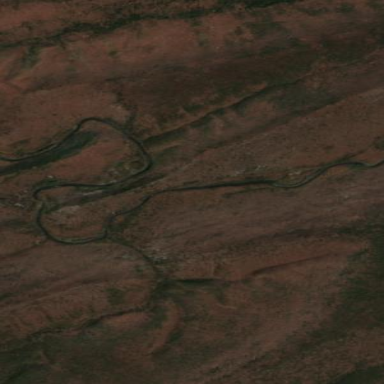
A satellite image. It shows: River flowing through the landscape.